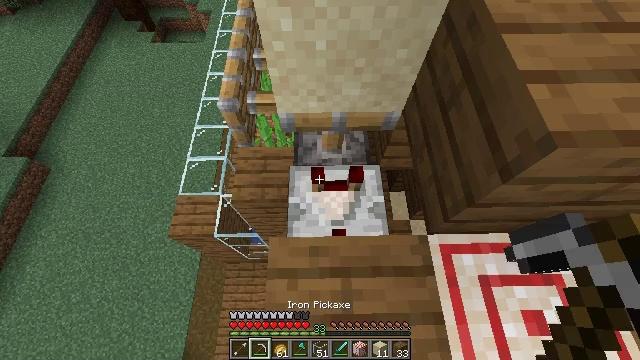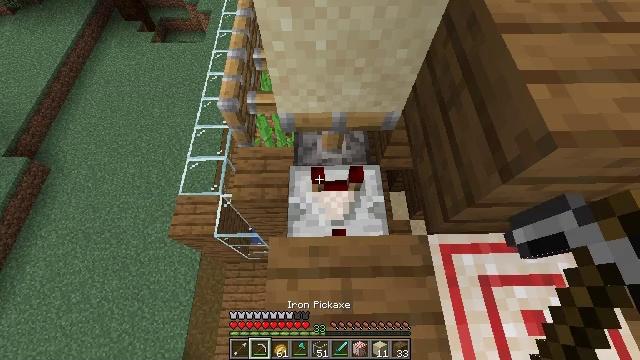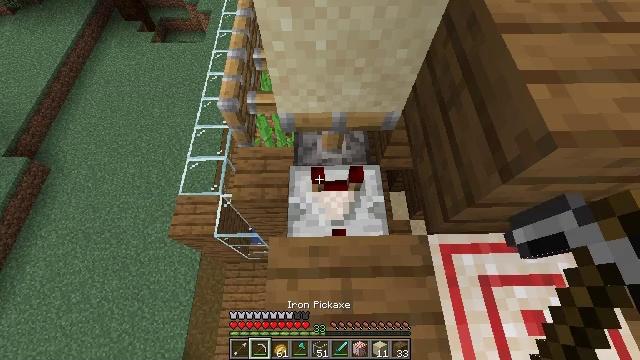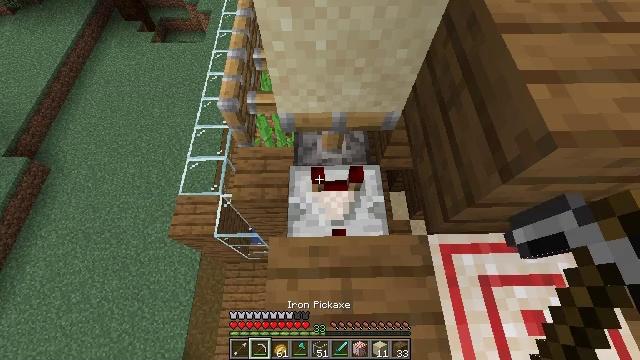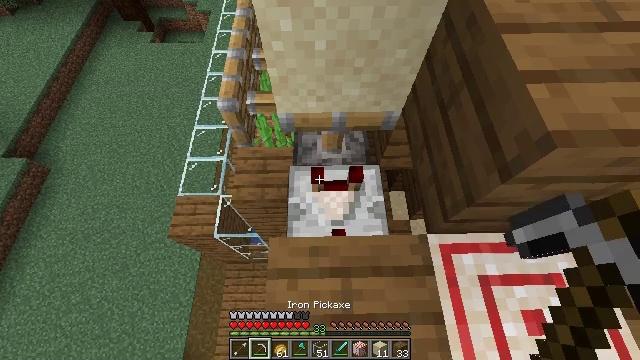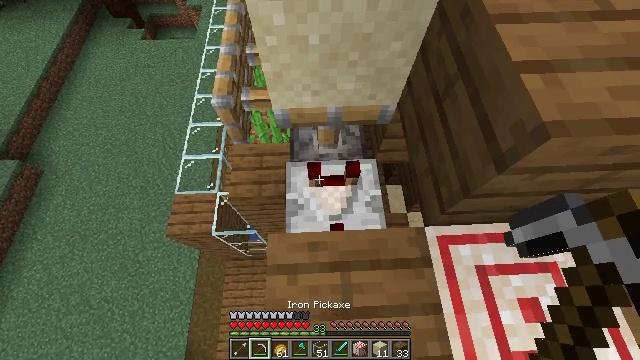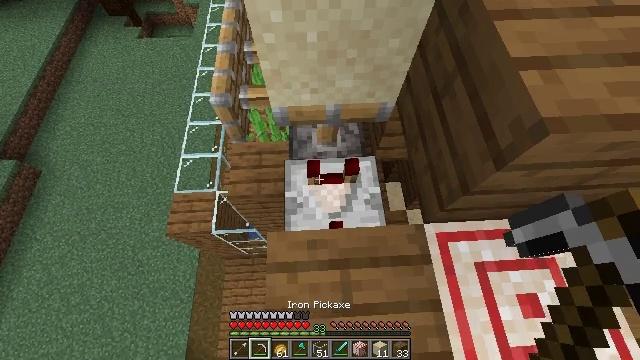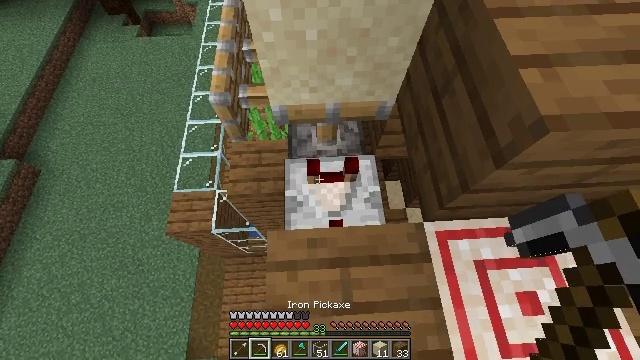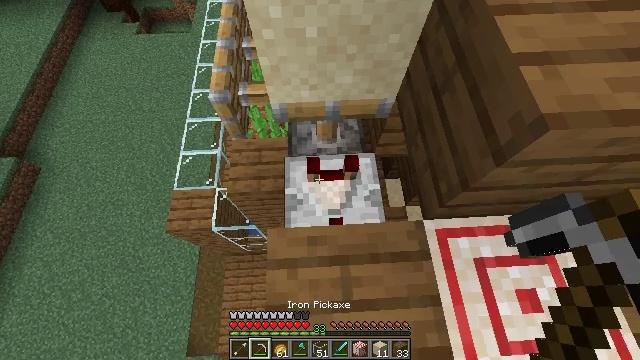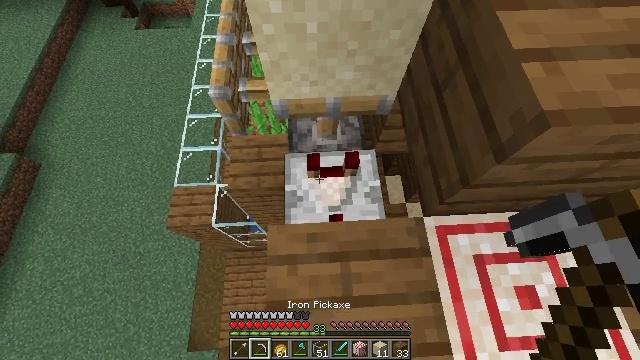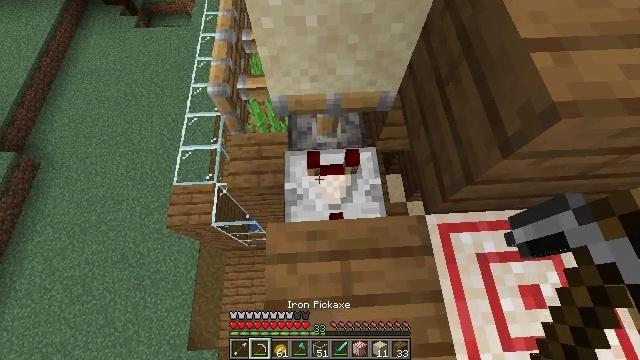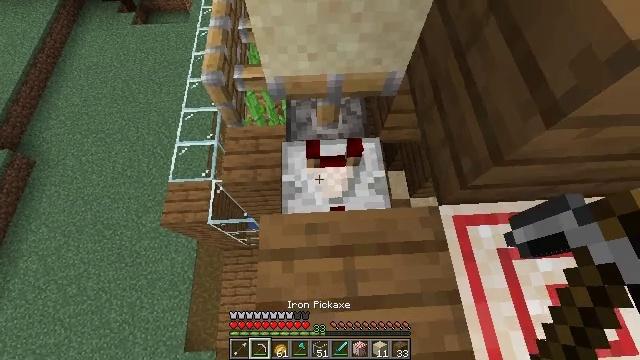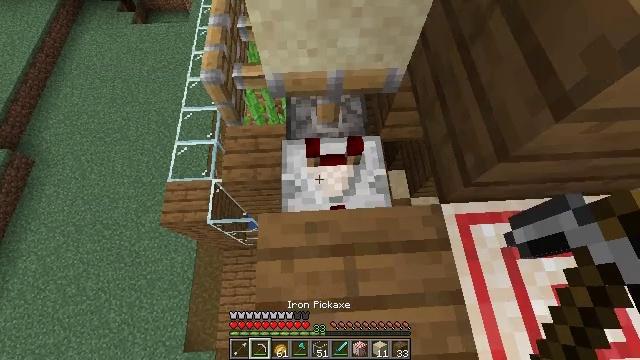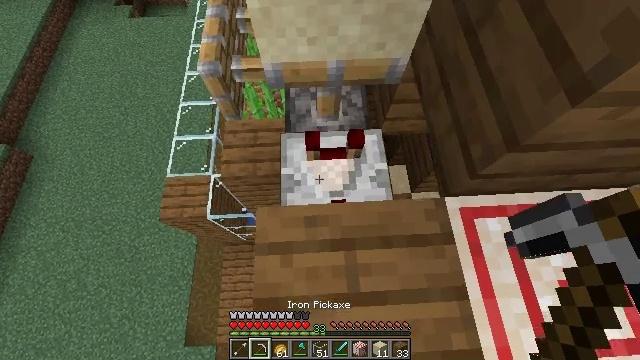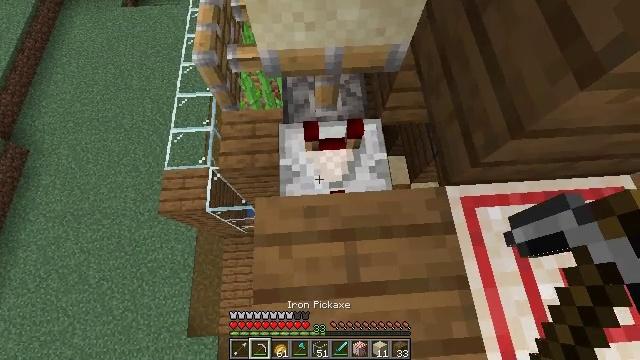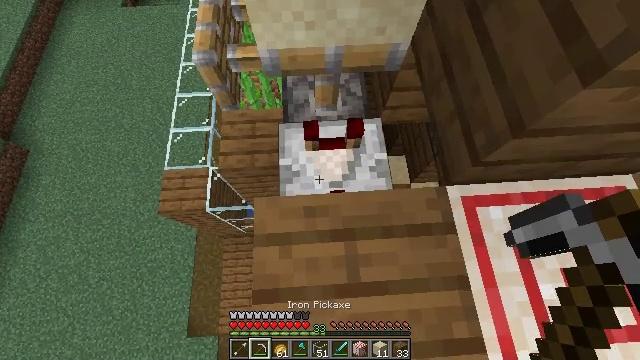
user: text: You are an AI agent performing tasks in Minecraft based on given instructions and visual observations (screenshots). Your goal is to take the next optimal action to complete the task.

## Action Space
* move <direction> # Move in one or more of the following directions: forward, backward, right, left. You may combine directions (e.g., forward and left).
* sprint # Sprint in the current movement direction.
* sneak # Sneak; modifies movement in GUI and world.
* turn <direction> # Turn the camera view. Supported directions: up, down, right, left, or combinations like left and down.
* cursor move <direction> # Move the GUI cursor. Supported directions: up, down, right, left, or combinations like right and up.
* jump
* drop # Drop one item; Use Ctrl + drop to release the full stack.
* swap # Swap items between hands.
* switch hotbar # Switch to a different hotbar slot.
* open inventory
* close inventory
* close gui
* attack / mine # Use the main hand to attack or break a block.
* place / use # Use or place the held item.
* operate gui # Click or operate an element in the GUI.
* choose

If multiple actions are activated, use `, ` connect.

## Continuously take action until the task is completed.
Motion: motion action
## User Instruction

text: Destroy the comparator to move it.
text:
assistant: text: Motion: no_op
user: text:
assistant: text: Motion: no_op
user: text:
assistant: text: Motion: no_op
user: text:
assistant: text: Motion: no_op
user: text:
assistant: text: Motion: turn right and down
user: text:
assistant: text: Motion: no_op
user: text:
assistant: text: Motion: no_op
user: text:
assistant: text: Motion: no_op
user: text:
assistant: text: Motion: sneak
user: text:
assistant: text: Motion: sneak
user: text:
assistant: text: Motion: sneak
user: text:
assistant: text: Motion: sneak
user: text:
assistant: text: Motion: sneak
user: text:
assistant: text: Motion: sneak, turn down
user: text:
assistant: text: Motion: sneak
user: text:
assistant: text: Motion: sneak
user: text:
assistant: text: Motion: sneak
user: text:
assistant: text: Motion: sneak, attack / mine
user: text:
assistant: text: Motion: sneak, attack / mine
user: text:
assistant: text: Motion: sneak, attack / mine
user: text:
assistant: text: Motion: sneak, attack / mine
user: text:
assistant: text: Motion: sneak, attack / mine
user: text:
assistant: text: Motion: sneak, attack / mine